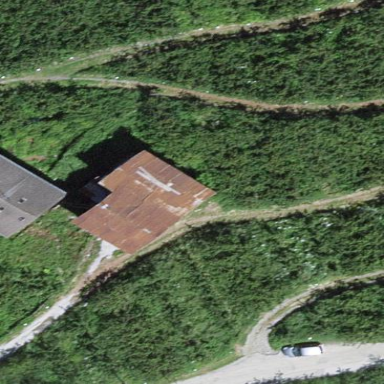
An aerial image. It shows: Shed building.